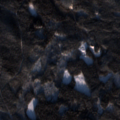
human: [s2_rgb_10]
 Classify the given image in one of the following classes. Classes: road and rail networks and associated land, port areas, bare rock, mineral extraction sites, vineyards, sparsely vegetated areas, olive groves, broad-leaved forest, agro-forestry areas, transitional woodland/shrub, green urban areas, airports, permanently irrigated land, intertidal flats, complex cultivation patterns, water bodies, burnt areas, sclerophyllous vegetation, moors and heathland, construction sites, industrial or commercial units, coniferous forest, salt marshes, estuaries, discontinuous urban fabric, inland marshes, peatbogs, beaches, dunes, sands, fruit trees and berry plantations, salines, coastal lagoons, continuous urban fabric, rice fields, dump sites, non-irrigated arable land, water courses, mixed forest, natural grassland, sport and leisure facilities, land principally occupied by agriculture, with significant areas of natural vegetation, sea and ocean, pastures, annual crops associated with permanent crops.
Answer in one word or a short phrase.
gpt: coniferous forest, mixed forest